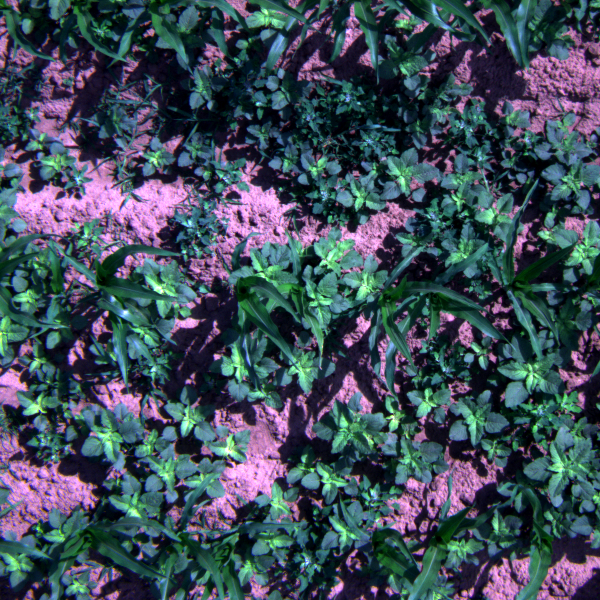
Acquisition date: 2023-06-15
Tile: 0462
Annotated plant instances:
label: amaranth
label: amaranth
label: amaranth
label: amaranth
label: amaranth
label: amaranth
label: amaranth
label: quickweed
label: amaranth
label: quickweed
label: amaranth
label: amaranth
label: amaranth
label: amaranth
label: amaranth
label: amaranth
label: amaranth
label: amaranth
label: amaranth
label: amaranth
label: amaranth
label: quickweed
label: amaranth
label: amaranth
label: quickweed
label: amaranth
label: amaranth
label: amaranth
label: amaranth
label: amaranth
label: amaranth
label: amaranth
label: maize
label: quickweed
label: quickweed
label: amaranth
label: amaranth
label: amaranth
label: amaranth
label: amaranth
label: maize
label: maize
label: amaranth
label: quickweed
label: amaranth
label: barnyard_grass
label: amaranth
label: quickweed
label: quickweed
label: amaranth
label: quickweed
label: barnyard_grass
label: barnyard_grass
label: barnyard_grass
label: barnyard_grass
label: amaranth
label: amaranth
label: maize
label: amaranth
label: amaranth
label: quickweed
label: amaranth
label: maize
label: amaranth
label: amaranth
label: amaranth
label: maize
label: maize
label: barnyard_grass
label: barnyard_grass
label: barnyard_grass
label: barnyard_grass
label: amaranth
label: amaranth
label: quickweed
label: amaranth
label: barnyard_grass
label: amaranth
label: amaranth
label: amaranth
label: amaranth
label: amaranth
label: quickweed
label: amaranth
label: quickweed
label: quickweed
label: quickweed
label: quickweed
label: quickweed
label: maize
label: maize
label: maize
label: amaranth
label: quickweed
label: amaranth
label: amaranth
label: amaranth
label: quickweed
label: amaranth
label: amaranth
label: amaranth
label: amaranth
label: maize
label: amaranth
label: maize
label: maize
label: amaranth
label: barnyard_grass
label: amaranth
label: amaranth
label: amaranth
label: amaranth
label: maize
label: maize
label: barnyard_grass
label: maize
label: quickweed
label: amaranth
label: amaranth
label: quickweed
label: amaranth
label: quickweed
label: amaranth
label: amaranth
label: quickweed
label: amaranth
label: amaranth
label: amaranth
label: quickweed
label: amaranth
label: amaranth
label: maize
label: maize
label: amaranth
label: amaranth
label: quickweed
label: amaranth
label: amaranth
label: amaranth
label: amaranth
label: amaranth
label: amaranth
label: maize
label: maize
label: amaranth
label: amaranth
label: maize
label: amaranth
label: amaranth
label: amaranth
label: amaranth
label: amaranth
label: quickweed
label: amaranth
label: amaranth
label: amaranth
label: maize
label: quickweed
label: quickweed
label: barnyard_grass
label: amaranth
label: barnyard_grass
label: barnyard_grass
label: barnyard_grass
label: barnyard_grass
label: maize
label: barnyard_grass
label: maize
label: maize
label: barnyard_grass
label: amaranth
label: barnyard_grass
label: barnyard_grass
label: maize
label: amaranth
label: maize
label: weed_other
label: barnyard_grass
label: amaranth
label: weed_other